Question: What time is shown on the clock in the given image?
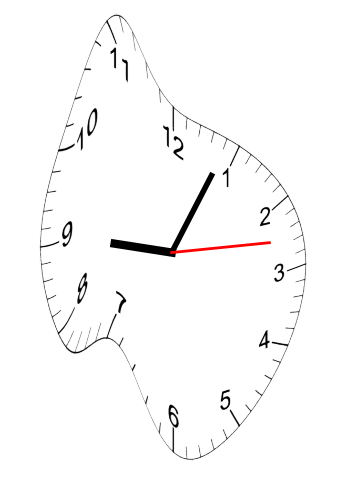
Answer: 09:04:13